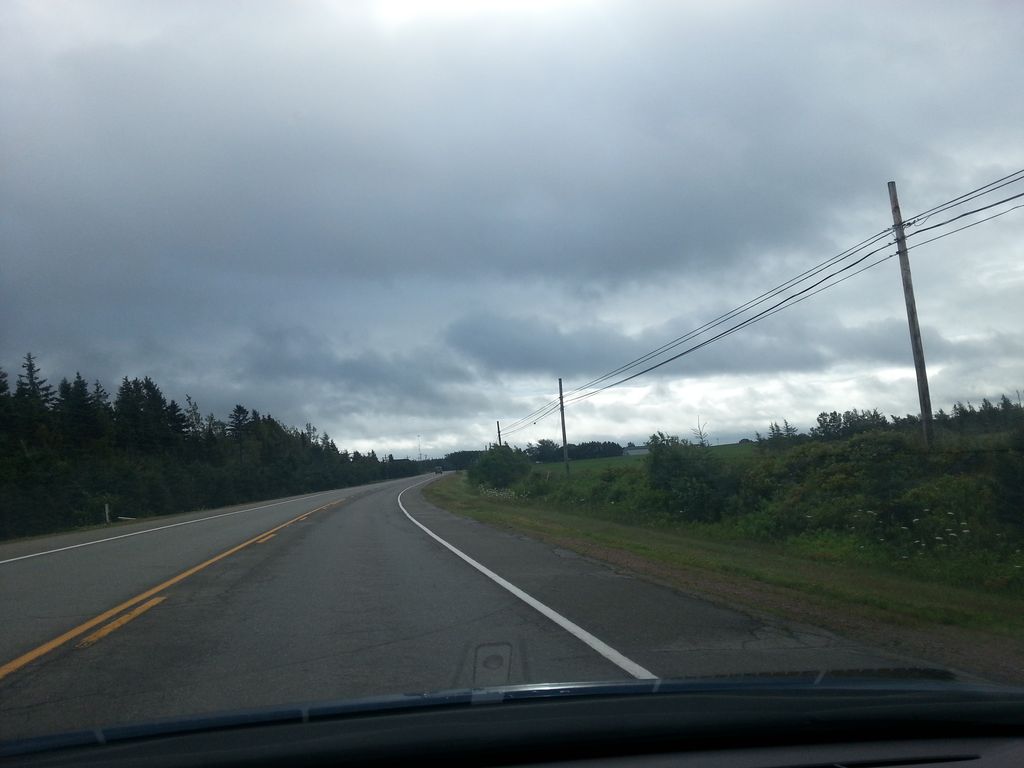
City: charlottetown